Question: I created a login page as a small example.
The form is asking the usual things such as username, password etc, it also asks the user to confirm a password, and if the length is different it should throw an error warning the user about the discrepancy.
It is working If I enter the correct 'password' and 'confirm password' length,
It is if 'password' is unequal to 'confirm password' and the error looks like this:
> Error: Failed to lookup view "/register" in views directory
"/home/emanuele/Desktop/cashman-tracker-dashboard/views"
at Function.render (/home/emanuele/Desktop/cashman-tracker-dashboard/node_modules/express/lib/application.js:580:17)
at ServerResponse.render (/home/emanuele/Desktop/cashman-tracker-dashboard/node_modules/express/lib/response.js:1012:7)
at ServerResponse.res.render (/home/emanuele/Desktop/cashman-tracker-dashboard/node_modules/express-ejs-layouts/lib/express-layouts.js:77:18)
at /home/emanuele/Desktop/cashman-tracker-dashboard/routes/users.js:30:7
at Layer.handle [as handle_request] (/home/emanuele/Desktop/cashman-tracker-dashboard/node_modules/express/lib/router/layer.js:95:5)
at next (/home/emanuele/Desktop/cashman-tracker-dashboard/node_modules/express/lib/router/route.js:137:13)
at Route.dispatch (/home/emanuele/Desktop/cashman-tracker-dashboard/node_modules/express/lib/router/route.js:112:3)
at Layer.handle [as handle_request] (/home/emanuele/Desktop/cashman-tracker-dashboard/node_modules/express/lib/router/layer.js:95:5)
at /home/emanuele/Desktop/cashman-tracker-dashboard/node_modules/express/lib/router/index.js:281:22
at Function.process_params (/home/emanuele/Desktop/cashman-tracker-dashboard/node_modules/express/lib/router/index.js:335:12)
at next (/home/emanuele/Desktop/cashman-tracker-dashboard/node_modules/express/lib/router/index.js:275:10)
at Function.handle (/home/emanuele/Desktop/cashman-tracker-dashboard/node_modules/express/lib/router/index.js:174:3)
at router (/home/emanuele/Desktop/cashman-tracker-dashboard/node_modules/express/lib/router/index.js:47:12)
at Layer.handle [as handle_request] (/home/emanuele/Desktop/cashman-tracker-dashboard/node_modules/express/lib/router/layer.js:95:5)
at trim_prefix (/home/emanuele/Desktop/cashman-tracker-dashboard/node_modules/express/lib/router/index.js:317:13)
at /home/emanuele/Desktop/cashman-tracker-dashboard/node_modules/express/lib/router/index.js:284:7
Below is the code with the related checks:
'''
const express = require('express');
const router = express.Router();
// Login Page
router.get('/login', (req, res) => res.render('login'));
// Register Page
router.get('/register', (req, res) => res.render('register'));
// Register Handle
router.post('/register', (req, res) => {
const { name, email, password, password2 } = req.body;
let errors = [];
// Check required fields
if (!name || !email || !password || !password2) {
errors.push({ msg: 'Please fill in all fields' });
}
// Check password
if (password !== password2) {
errors.push({ msg: 'Passwords do not match' });
}
// Check password length
if (password.length < 6) {
errors.push({ msg: 'Password should be at least 6 characters' });
}
if (errors.length > 0) {
res.render('register', {
errors,
name,
email,
password,
password2
});
} else {
res.send('pass');
}
});
module.exports = router;
'''
'''
<div class="row mt-5">
<div class="col-md-6 m-auto">
<div class="card card-body">
<h1 class="text-center mb-3"><i class="fas fa-user-plus"></i>Register</h1>
<% include ./partials/messages %> //<-- This seems to be the cause of error
<form action="/users/register" method="POST">
<div class="form-group">
<label for="name">Name</label>
<input
type="name"
id="name"
name="name"
class="form-control"
placeholder="Enter Name"
value="<%= typeof name != 'undefined' ? name : '' %>"
/>
</div>
<div class="form-group">
<label for="email">Email</label>
<input
type="email"
id="email"
name="email"
class="form-control"
placeholder="Enter Email"
value="<%= typeof email != 'undefined' ? email : '' %>"
/>
</div>
<div class="form-group">
<label for="password">Password</label>
<input
type="password"
id="password"
name="password"
class="form-control"
placeholder="Create Pasword"
value="<%= typeof email != 'undefined' ? password : '' %>"
/>
</div>
<div class="form-group">
<label for="password2">Confirm Password</label>
<input
type="password"
id="password2"
name="password2"
class="form-control"
placeholder="Confirm Pasword"
value="<%= typeof email != 'undefined' ? password2 : '' %>"
/>
</div>
<button type="submit" class="btn btn-primary btn-block">Login</button>
</form>
<p class="lead mt-4">Have An Account? <a href="/users/login">Login</a></p>
</div>
</div>
</div>
'''
'''
<% if(typeof errors != 'undefined'){ %>
<% errors.forEach(function(error) { %>
<%= error.msg %>
<% }); %>
<% } %>
'''
If it is useful I am also attaching a print screen of my project tree:

The problem seems to be the following statement below in the but I don't know
'''
<% include ./partials/messages %>
'''
I don't know if the could also be related to the error
I looked at different sources, and <URL> is the one I used. I double checked many times but the error still persists and as soon as I enter a password of length X and confirm password of length X+1 I have that strange error.
I am not sure if the error could be related to the or to the statement '<% include ./partials/messages %>' or if it could be something else.
Thanks for pointing me in the right direction for solving this problem.
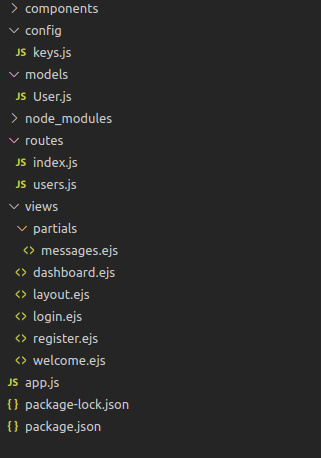
Answer: I've been try your code and it's working fine, the only one line not working is:
'''
<% include ./partials/messages %>
'''
You have to change this line with this code below:
'''
<%- include('partials/messages') %>
'''
I hope it can help you.